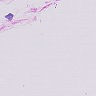
Metastatic tissue present: no